На рисунке (a) изображено устройство, состоящее из двух металлических слоёв $M$, разделённых тонким изолирующим слоем $I$. В рамках классической физики переход электрона из одного металлического слоя в другой через изолятор невозможен, однако в рамках квантовой механики такое может происходить с некоторой вероятностью. Это называется туннельным эффектом. Так как туннельный эффект затрагивает отдельные электроны, то переносимый заряд оказывается кратен заряду электрона $-e$ ($e=1.6\cdot10^{-19}~\text{Кл}$), потому процесс называют одноэлектронным туннелированием, а устройство $MIM$ — туннельным переходом. В данной задаче будет рассматриваться так называемый $\textit{принцип кулоновской блокады}$, влияющий на процесс одноэлектронного туннелирования. Связанная с ней область науки важна и перспективна, так как исследования кулоновской блокады позволяют создавать электронные устройства очень маленьких размеров.  Чтобы объяснить принцип кулоновской блокады, рассмотрим простой пример. Представим туннельный переход как конденсатор ёмкостью $C$, как то показано на рисунке (b). Конденсатор будет иметь ненулевой заряд, если электронное облако незначительно сместится относительно ионов металла. Если в результате туннелирования энергия системы увеличивается, то туннелирование не может произойти, что и называется кулоновской блокадой.
Определите, при каких значениях разности потенциалов между обкладками конденсатора $V_{AB}=V_A-V_B$ одноэлектронное туннелирование невозможно.
Определите значение ёмкости $C$, если одноэлектронное туннелирование становится возможным при $V_{AB}=0.10~\text{мВ}$.  Рассмотрим теперь два туннельных перехода, которые соединили вместе и подключили к источнику постоянного напряжения $V$, как показано на рисунке (c). Внутренний металлический слой такой системы называется островом. На острове находятся $n$ электронов, а переходы имеют ёмкости $C_S$ и $C_D$.
Покажите, что выражение для энергии системы в зависимости от $n$ имеет следующий вид:\[U_n=\frac{\left(-ne\right)^2}{2\left(C_S+C_D\right)}.\]  Наконец, как показано на рисунке (d), к острову присоединяют затворный электрод $G$ с ёмкостью $C_G$. Полученное устройство называется $\textit{одноэлектронным}$ $\textit{транзистором}$. Туннелирование между затвором и островом не происходит. Если $V$ остаётся постоянным и небольшим по величине, то с помощью напряжения $V_G$ можно контролировать количество электронов на острове $n$. Можно считать, что при включении $V_G$ к заряду острова добавляется дополнительный виртуальный заряд $q_0=C_GV_G$. Тогда энергия системы будет иметь вид:\[U_n=\frac{\left(-ne+q_0\right)^2}{2C_{\Sigma}},\]где $C_{\Sigma}=C_S+C_D+C_G$.
Начертите график энергии системы $U_n$ в зависимости от напряжения затвора в диапазоне $\frac{C_GV_G}{e}\in\left[0;3\right]$ (по оси абсцисс откладывайте $C_GV_G$ в единицах $e$, а по оси ординат — $U_n$ в единицах $\frac{e^2}{C_{\Sigma}}$). При построении графика учитывайте эффект кулоновской блокады. Отметьте значения $\frac{C_GV_G}{e}$, при которых $n=0,1,2\ \text{или}\ 3$.
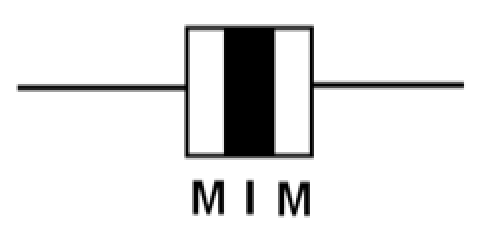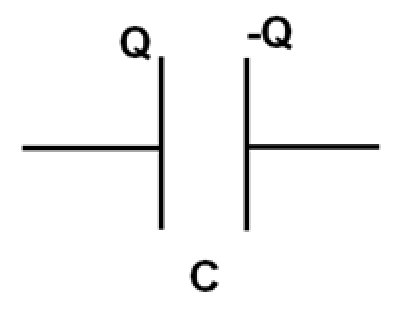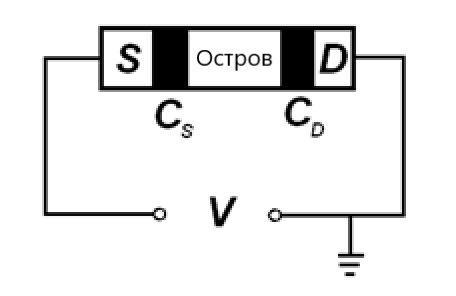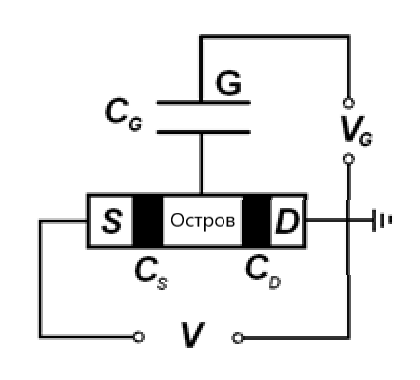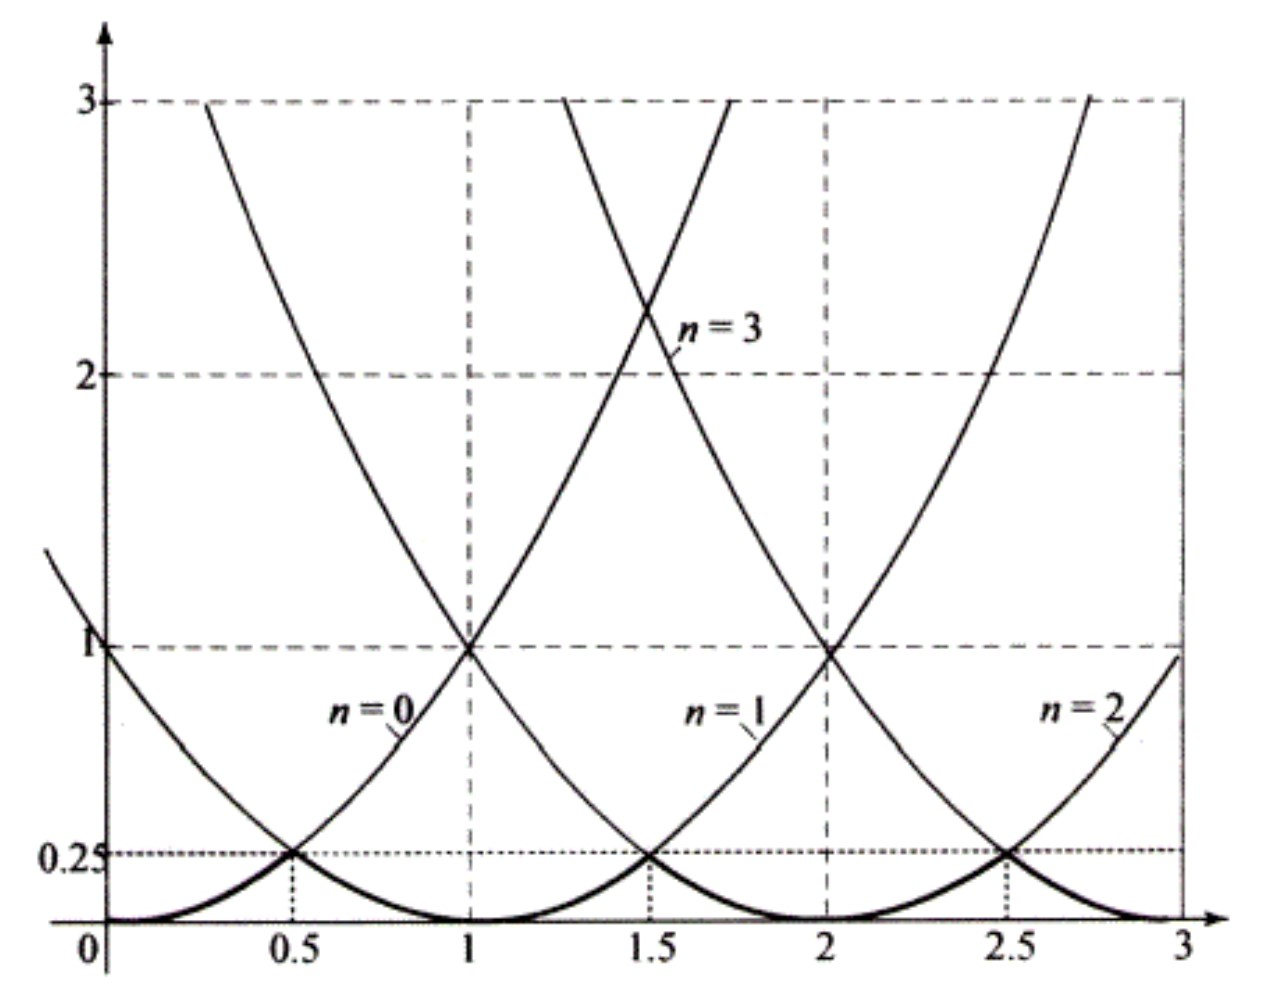
Определите, при каких значениях разности потенциалов между обкладками конденсатора $V_{AB}=V_A-V_B$ одноэлектронное туннелирование невозможно.
Ответ: \[-\frac{e}{2C} < V_{AB} < \frac{e}{2C}.\]

Определите значение ёмкости $C$, если одноэлектронное туннелирование становится возможным при $V_{AB}=0.10~\text{мВ}$.
Ответ: \[C=\frac{e}{2V_{AB}}=8.0\cdot10^{-16}~\text{Ф}.\]

Покажите, что выражение для энергии системы в зависимости от $n$ имеет следующий вид:\[U_n=\frac{\left(-ne\right)^2}{2\left(C_S+C_D\right)}.\]
Решение: Обозначим как $Q_1$ и $Q_2$ заряды на конденсаторах $C_S$ и $C_D$ соответственно. Тогда заряд на острове будет равен\[-ne=Q_2-Q_1.\]Энергия системы запишется как\[U=\frac{Q_1^2}{2C_S}+\frac{Q_2^2}{2C_D},\]а напряжение\[V=\frac{Q_1}{C_S}+\frac{Q_2}{C_D},\]откуда\[U=\frac{CV^2}{2}+\frac{\left(Q_2-Q_1\right)^2}{2\left(C_S+C_D\right)}.\]Это значит, что при постоянном напряжении $V$ энергия системы может быть записана в виде\[U_n=\frac{\left(-ne\right)^2}{2\left(C_S+C_D\right)}.\]

Начертите график энергии системы $U_n$ в зависимости от напряжения затвора в диапазоне $\frac{C_GV_G}{e}\in\left[0;3\right]$ (по оси абсцисс откладывайте $C_GV_G$ в единицах $e$, а по оси ординат — $U_n$ в единицах $\frac{e^2}{C_{\Sigma}}$). При построении графика учитывайте эффект кулоновской блокады. Отметьте значения $\frac{C_GV_G}{e}$, при которых $n=0,1,2\ \text{или}\ 3$.
Решение: $n$ ; $0$ ; $1$ ; $2$ ; $3$ $\frac{C_GV_G}{e}$ ; $0.0\ldots0.5$ ; $0.5\ldots1.5$ ; $1.5\ldots2.5$ ; $2.5\ldots3.0$
Темы:
T, Цепи, Цепь с конденсатором, Китайские